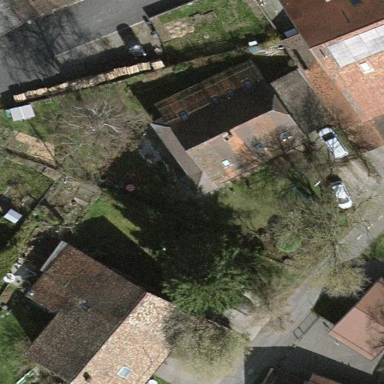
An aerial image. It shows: Simple and straightforward house.